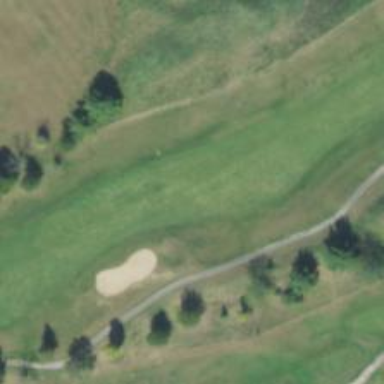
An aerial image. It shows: View of golf hole.